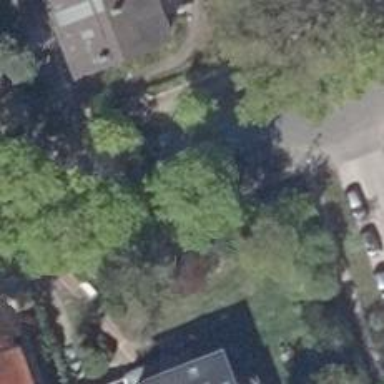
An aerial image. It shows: Beautiful avenue lined with deciduous broadleaved trees.